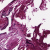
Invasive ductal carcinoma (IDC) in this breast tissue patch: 0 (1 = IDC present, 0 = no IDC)